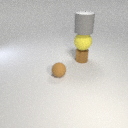
large gray rubber cylinder above large yellow rubber sphere